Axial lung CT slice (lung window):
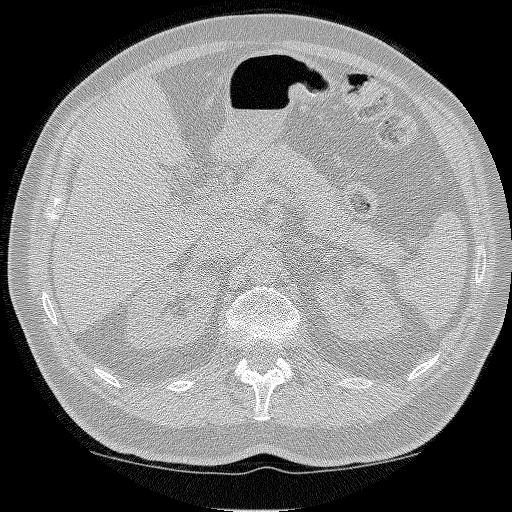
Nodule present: no